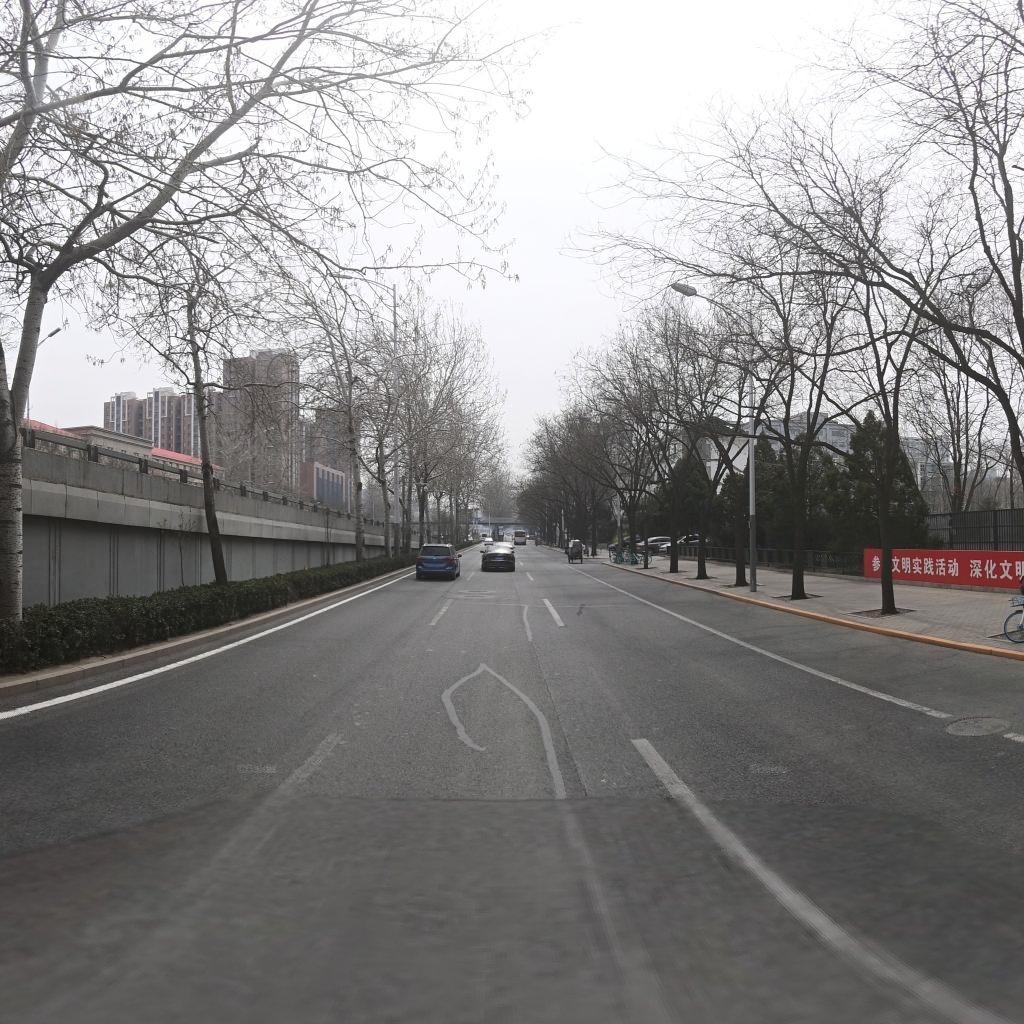
Region: Haidian
Road damage annotations: longitudinal patch, longitudinal patch, longitudinal patch, manhole cover, longitudinal crack